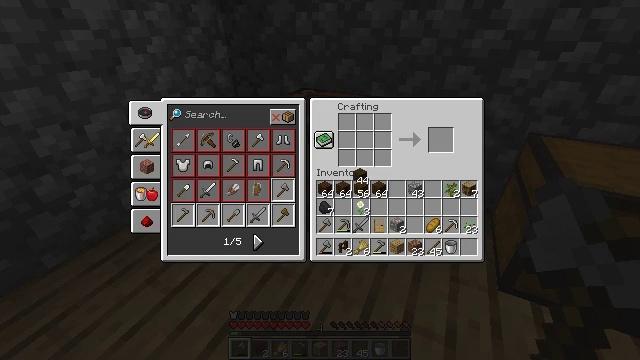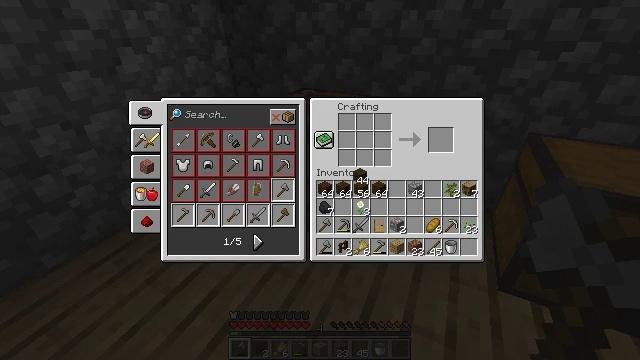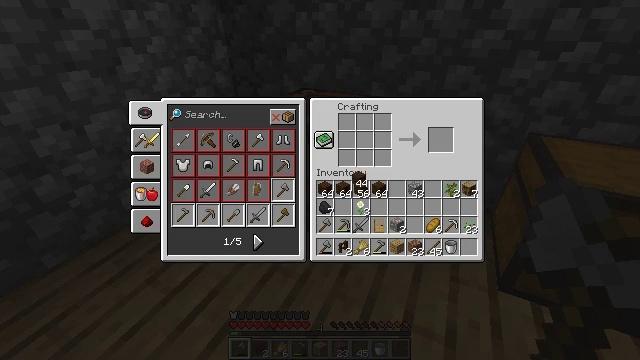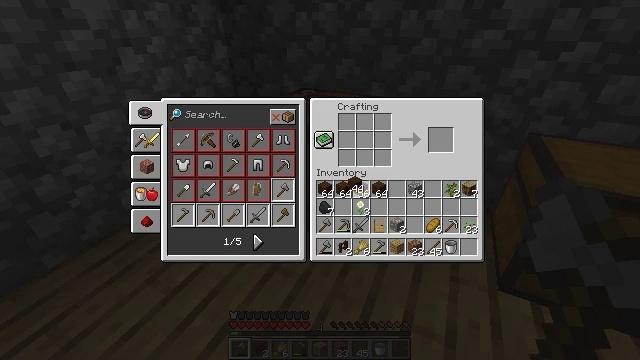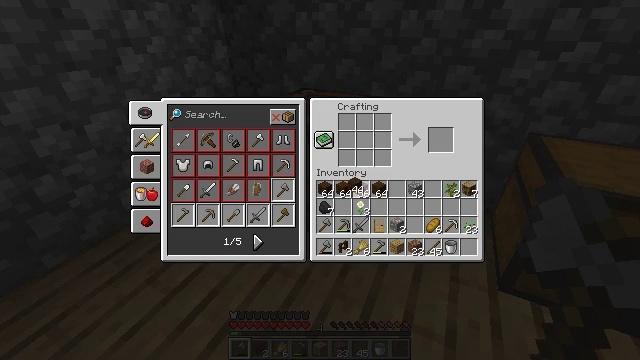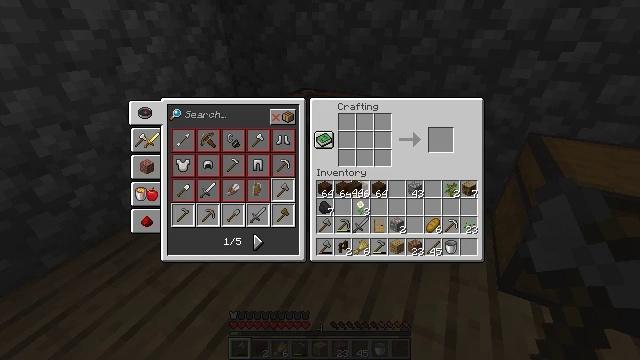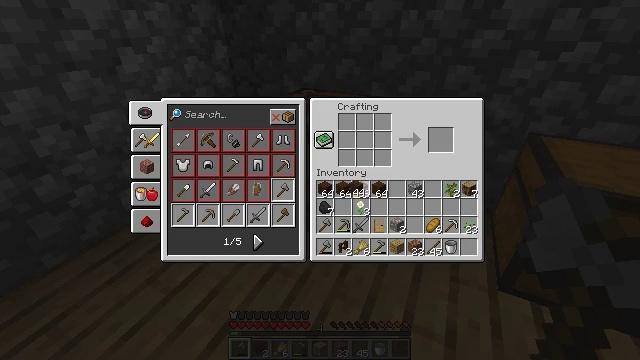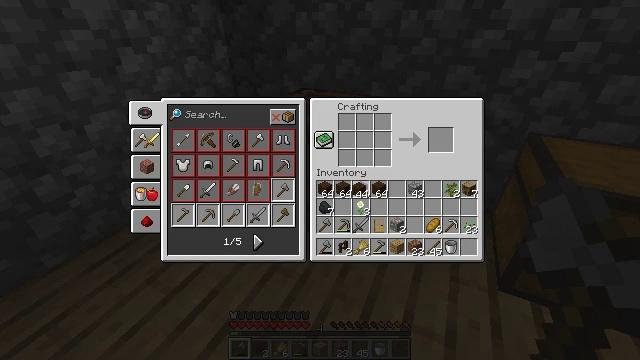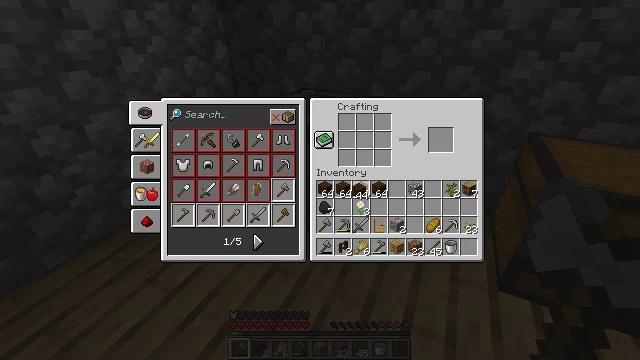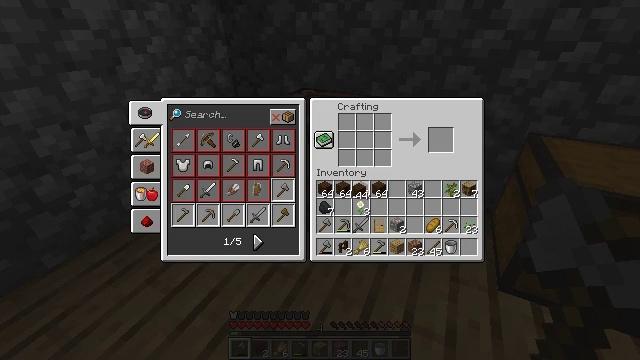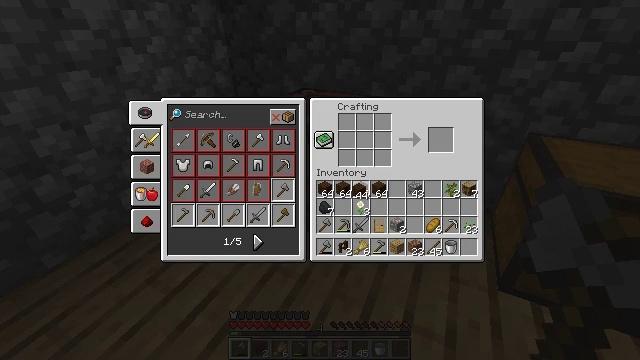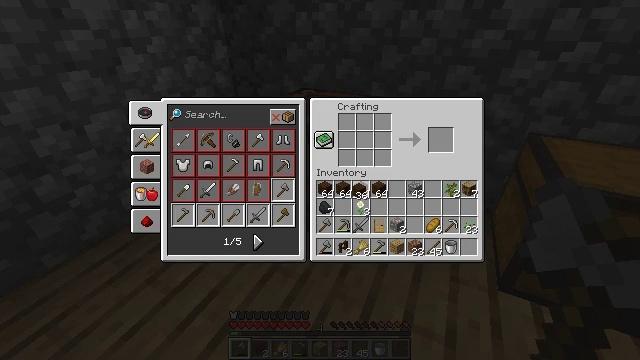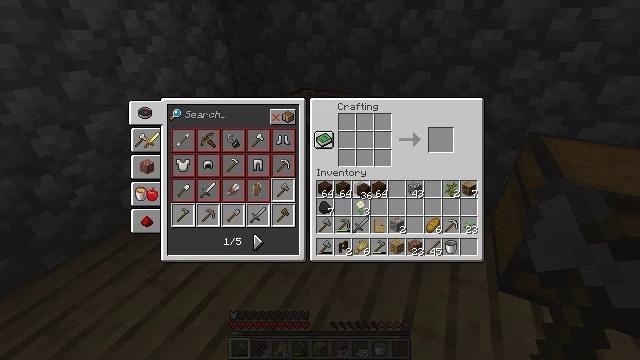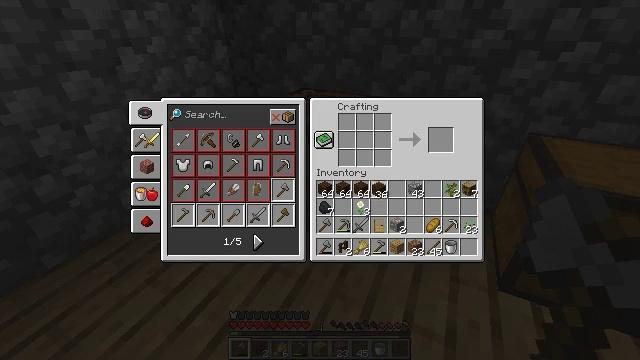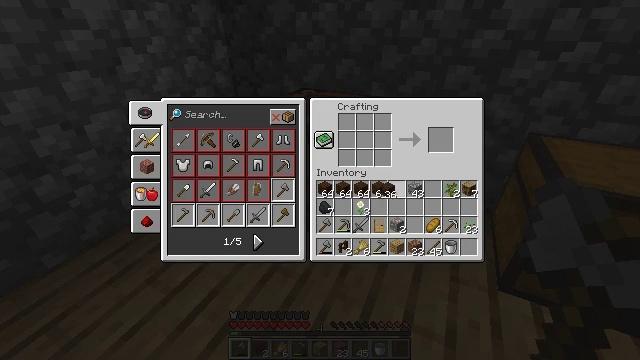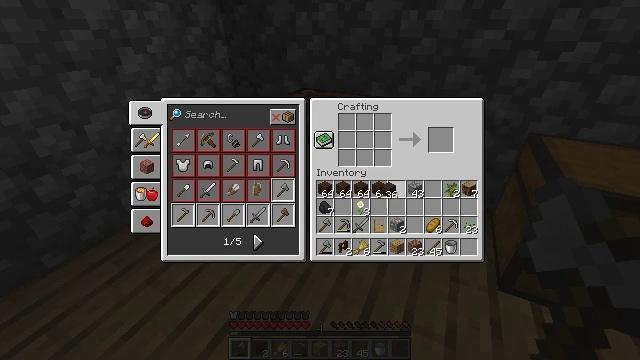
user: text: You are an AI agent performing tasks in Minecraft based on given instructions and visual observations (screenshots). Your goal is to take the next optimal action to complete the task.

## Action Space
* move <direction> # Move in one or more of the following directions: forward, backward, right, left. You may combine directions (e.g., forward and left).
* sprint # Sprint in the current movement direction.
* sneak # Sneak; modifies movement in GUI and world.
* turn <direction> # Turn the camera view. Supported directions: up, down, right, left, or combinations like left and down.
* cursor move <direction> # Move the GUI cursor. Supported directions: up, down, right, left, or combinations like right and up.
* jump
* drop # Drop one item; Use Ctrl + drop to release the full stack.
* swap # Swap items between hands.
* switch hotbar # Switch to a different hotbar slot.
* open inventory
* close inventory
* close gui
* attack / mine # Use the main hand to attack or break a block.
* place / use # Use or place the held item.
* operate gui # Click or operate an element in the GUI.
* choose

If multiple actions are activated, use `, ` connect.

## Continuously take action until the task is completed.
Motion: motion action
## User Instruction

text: Combine dark oak wood and sticks to get a dark oak fence.
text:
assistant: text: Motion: no_op
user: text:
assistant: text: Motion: no_op
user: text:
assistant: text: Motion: no_op
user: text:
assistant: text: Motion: no_op
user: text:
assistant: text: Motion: no_op
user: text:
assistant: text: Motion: no_op
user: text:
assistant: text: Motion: no_op
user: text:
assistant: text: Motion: operate gui
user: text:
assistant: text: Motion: operate gui
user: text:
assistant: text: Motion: operate gui
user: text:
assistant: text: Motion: no_op
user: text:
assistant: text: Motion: no_op
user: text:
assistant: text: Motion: cursor move right
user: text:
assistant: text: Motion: cursor move right
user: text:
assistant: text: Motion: no_op
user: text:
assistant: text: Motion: no_op
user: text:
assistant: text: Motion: cursor move right
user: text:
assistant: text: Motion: no_op
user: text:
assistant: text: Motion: no_op
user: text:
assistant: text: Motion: no_op
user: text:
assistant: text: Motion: no_op
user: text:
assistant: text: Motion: no_op
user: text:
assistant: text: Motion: operate gui
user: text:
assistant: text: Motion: operate gui
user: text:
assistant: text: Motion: operate gui
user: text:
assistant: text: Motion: no_op
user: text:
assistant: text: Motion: no_op
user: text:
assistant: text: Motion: no_op
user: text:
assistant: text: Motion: no_op
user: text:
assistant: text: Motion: no_op